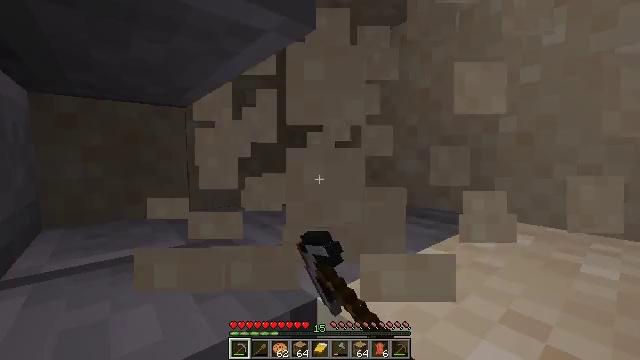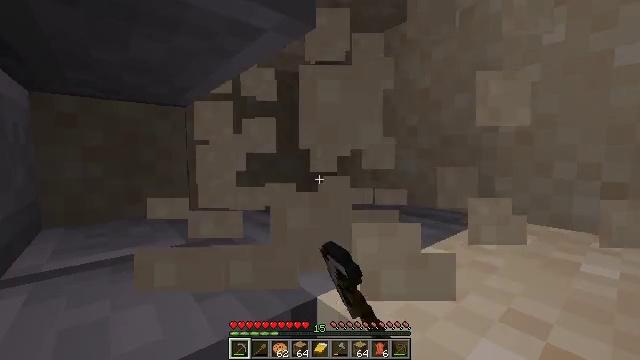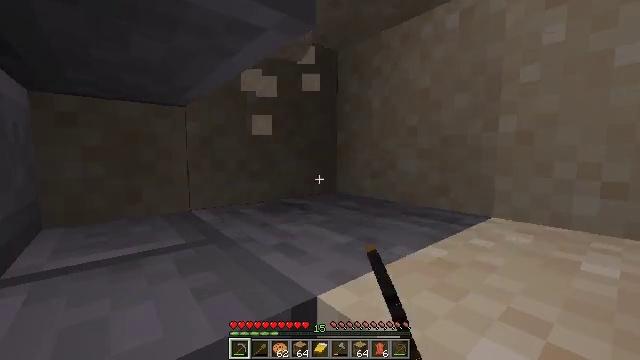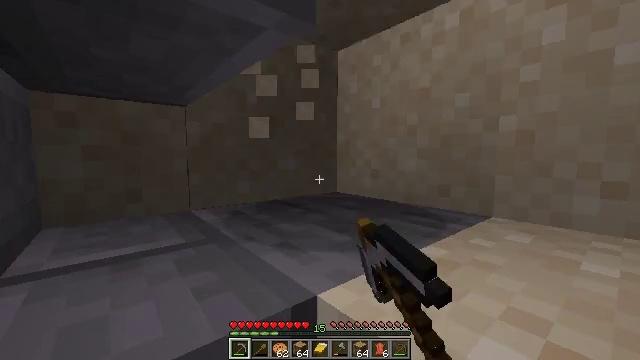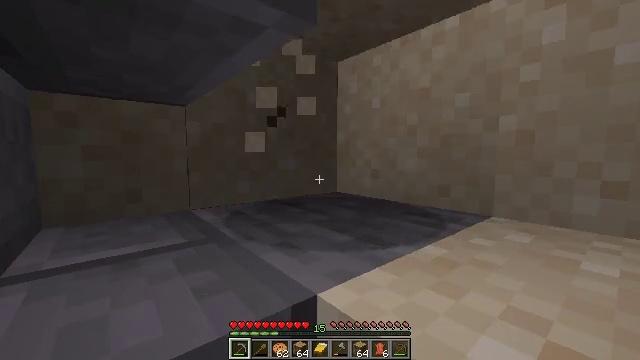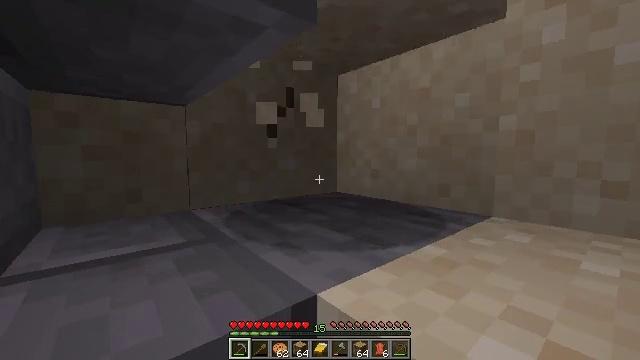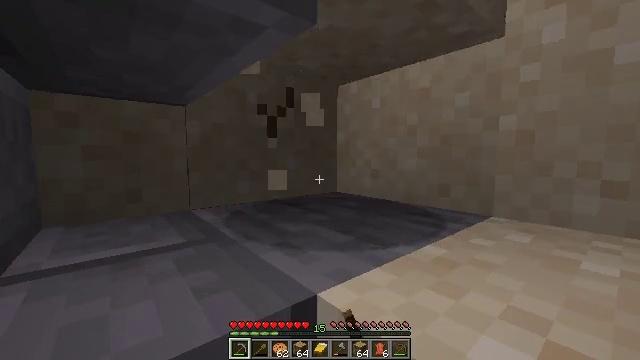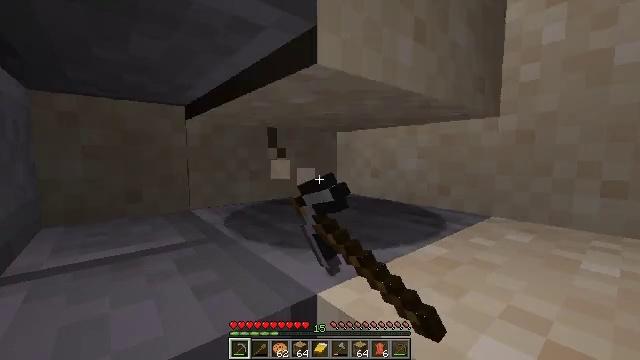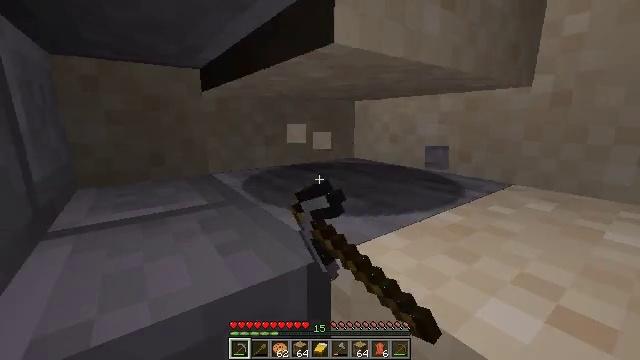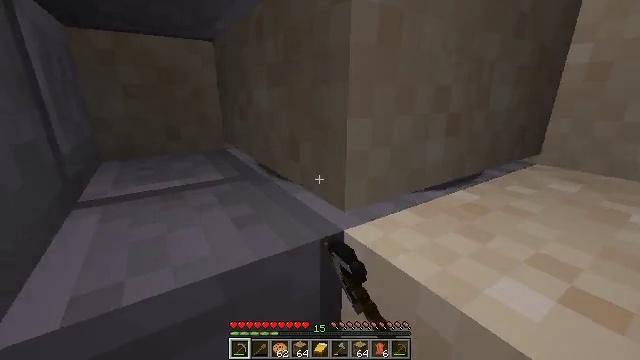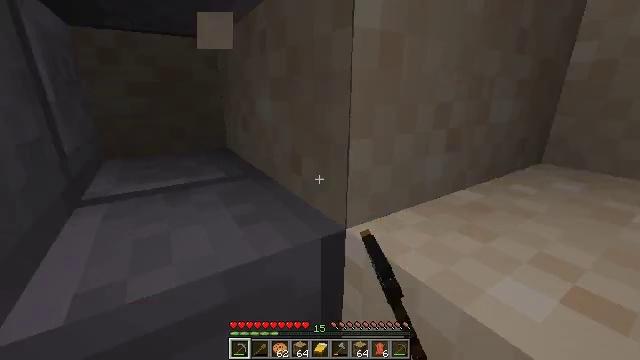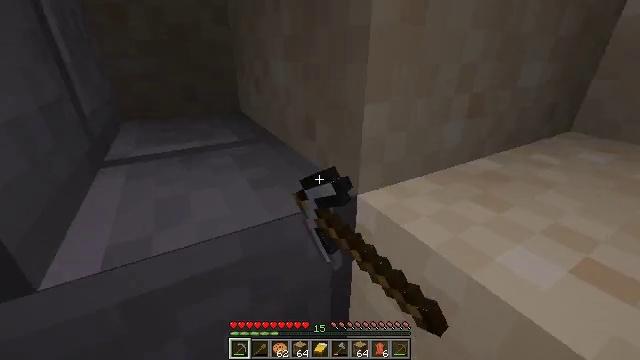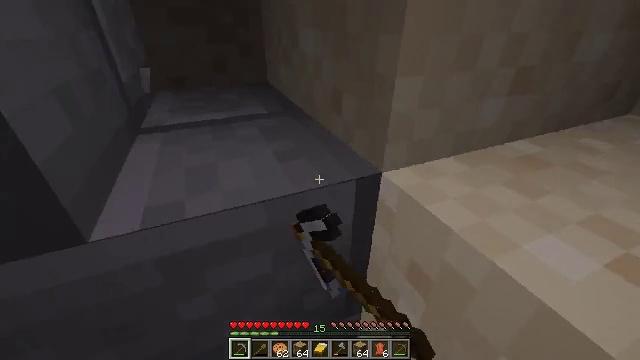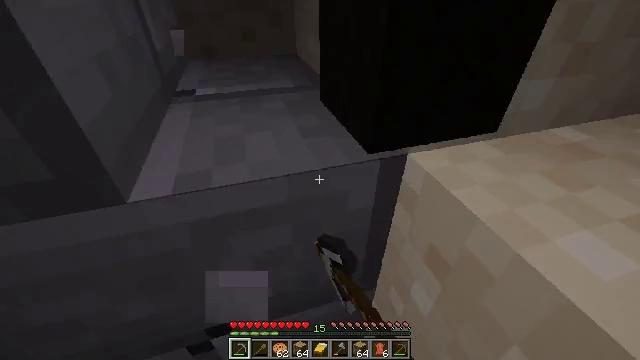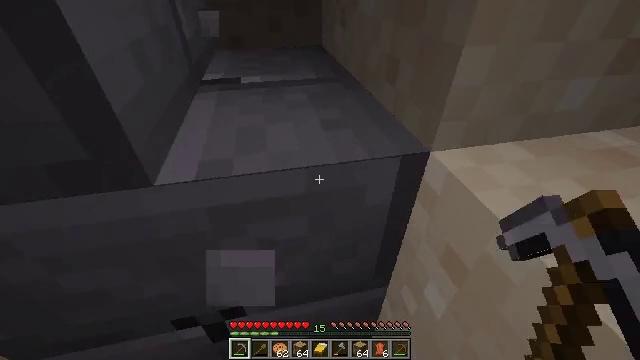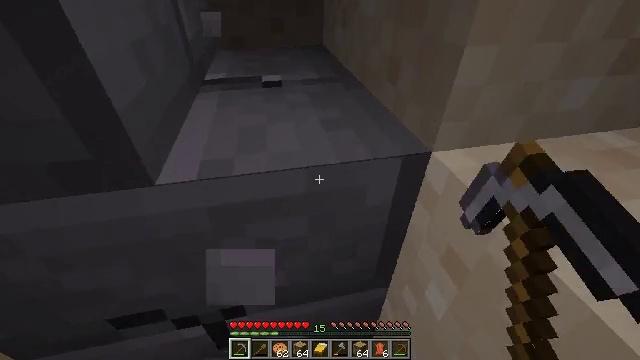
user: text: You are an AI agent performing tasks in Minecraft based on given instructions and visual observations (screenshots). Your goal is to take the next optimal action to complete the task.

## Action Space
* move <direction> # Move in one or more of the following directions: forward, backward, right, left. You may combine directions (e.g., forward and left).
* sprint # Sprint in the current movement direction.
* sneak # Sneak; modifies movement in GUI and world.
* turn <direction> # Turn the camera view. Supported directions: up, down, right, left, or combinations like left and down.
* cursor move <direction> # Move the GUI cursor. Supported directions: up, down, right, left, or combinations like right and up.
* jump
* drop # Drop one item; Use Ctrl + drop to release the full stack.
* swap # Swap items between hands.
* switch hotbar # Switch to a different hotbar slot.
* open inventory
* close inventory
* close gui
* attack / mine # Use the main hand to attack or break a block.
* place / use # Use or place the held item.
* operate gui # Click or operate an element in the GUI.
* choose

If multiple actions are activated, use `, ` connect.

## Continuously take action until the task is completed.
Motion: motion action
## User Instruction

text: Retrieve the stone bricks from an old building.
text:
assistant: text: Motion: sneak, attack / mine
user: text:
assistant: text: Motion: sneak, attack / mine
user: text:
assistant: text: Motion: sneak, attack / mine
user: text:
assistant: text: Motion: sneak, attack / mine
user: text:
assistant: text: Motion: sneak, attack / mine
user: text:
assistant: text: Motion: sneak, attack / mine
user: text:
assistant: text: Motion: sneak, attack / mine
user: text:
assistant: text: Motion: sneak, turn left and down, attack / mine
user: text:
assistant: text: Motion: sneak, turn left and down, attack / mine
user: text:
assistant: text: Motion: sneak, attack / mine
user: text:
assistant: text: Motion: sneak, turn left and down, attack / mine
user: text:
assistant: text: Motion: sneak, turn left and down, attack / mine
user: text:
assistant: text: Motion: sneak, turn left and down, attack / mine
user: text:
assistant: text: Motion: sneak, turn left and down, attack / mine
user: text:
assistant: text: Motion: sneak, attack / mine
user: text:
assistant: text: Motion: move back, sneak, attack / mine
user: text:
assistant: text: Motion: move back, sneak, attack / mine
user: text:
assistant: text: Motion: move back, sneak, attack / mine
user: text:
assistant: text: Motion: move back, sneak, turn left, attack / mine
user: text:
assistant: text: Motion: move back, sneak, turn left and up, attack / mine
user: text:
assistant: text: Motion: move back, sneak, turn left and up, attack / mine
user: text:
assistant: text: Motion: move back, sneak, turn left and up, attack / mine
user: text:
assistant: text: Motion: move back, sneak, turn left and up, attack / mine
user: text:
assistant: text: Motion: move back, sneak, attack / mine
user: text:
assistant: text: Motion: move back, sneak, attack / mine
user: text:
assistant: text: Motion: move back, sneak, attack / mine
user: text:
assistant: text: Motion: move back and move right, sneak, attack / mine
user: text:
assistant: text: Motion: sneak, attack / mine